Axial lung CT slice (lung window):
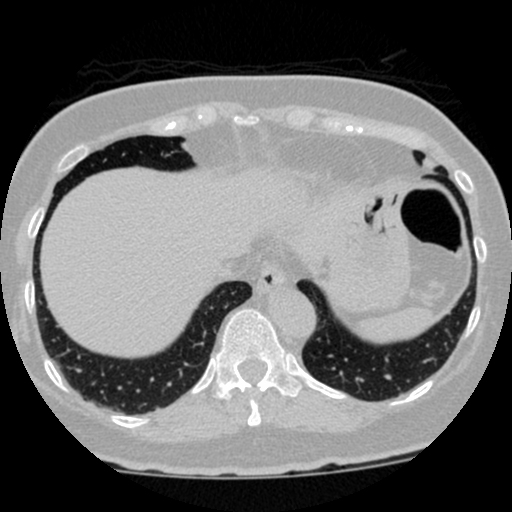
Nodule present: no